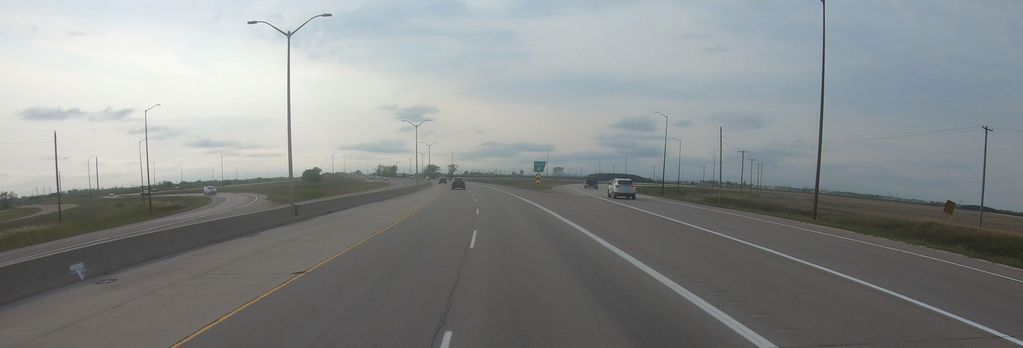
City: winnipeg